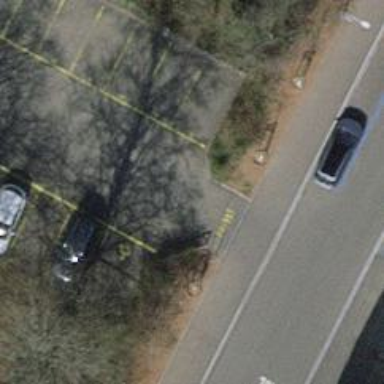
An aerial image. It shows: Road serving as parking aisle.